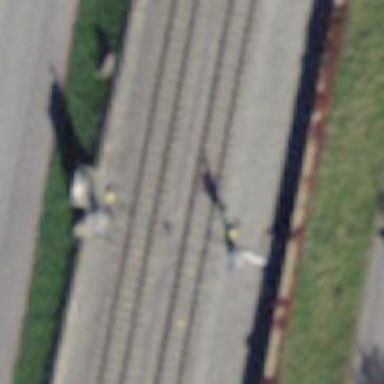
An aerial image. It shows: Railway signal.